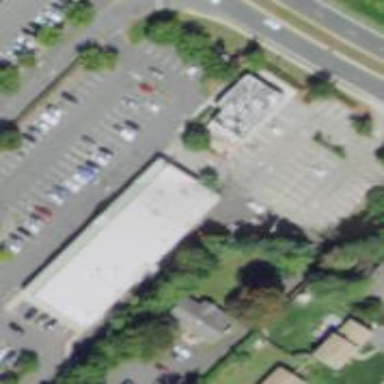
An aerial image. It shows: Convenience shop.